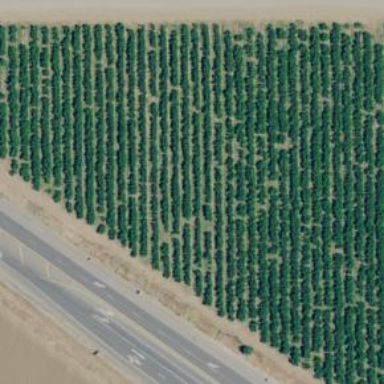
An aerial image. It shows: Orchard.